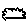
Label: cloud